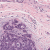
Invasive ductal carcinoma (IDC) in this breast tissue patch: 0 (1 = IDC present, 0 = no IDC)